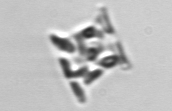
Label: Eucampia